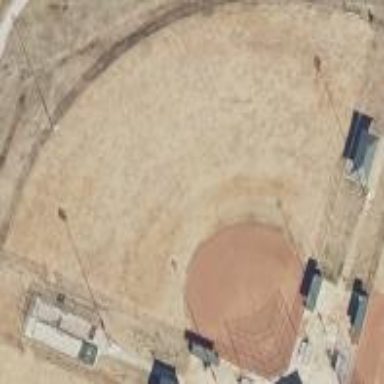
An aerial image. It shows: Chain link fence surrounding baseball pitch.